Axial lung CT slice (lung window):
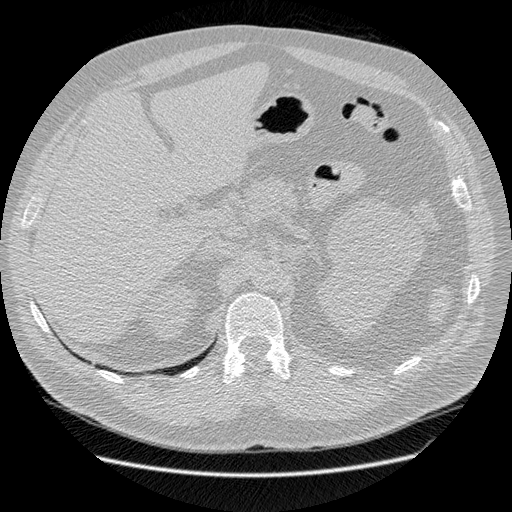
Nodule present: no